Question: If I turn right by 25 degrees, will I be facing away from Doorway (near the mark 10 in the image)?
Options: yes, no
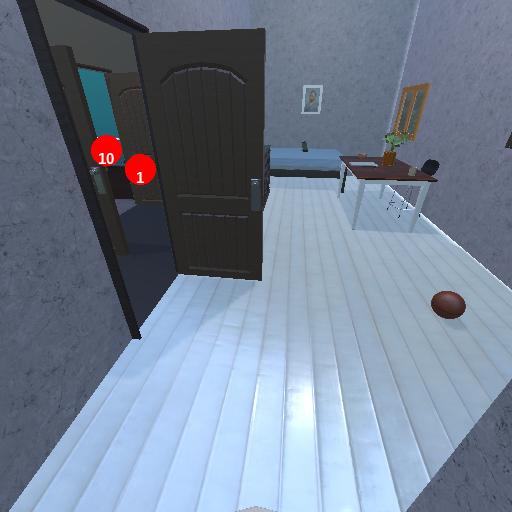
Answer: yes